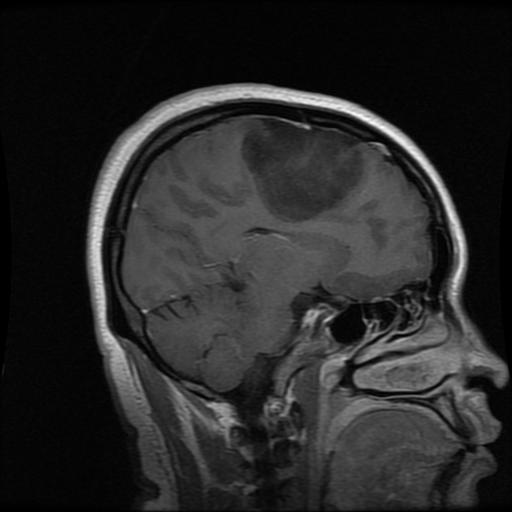
Label: glioma